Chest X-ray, PA view. Patient: 41 years old, sex M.
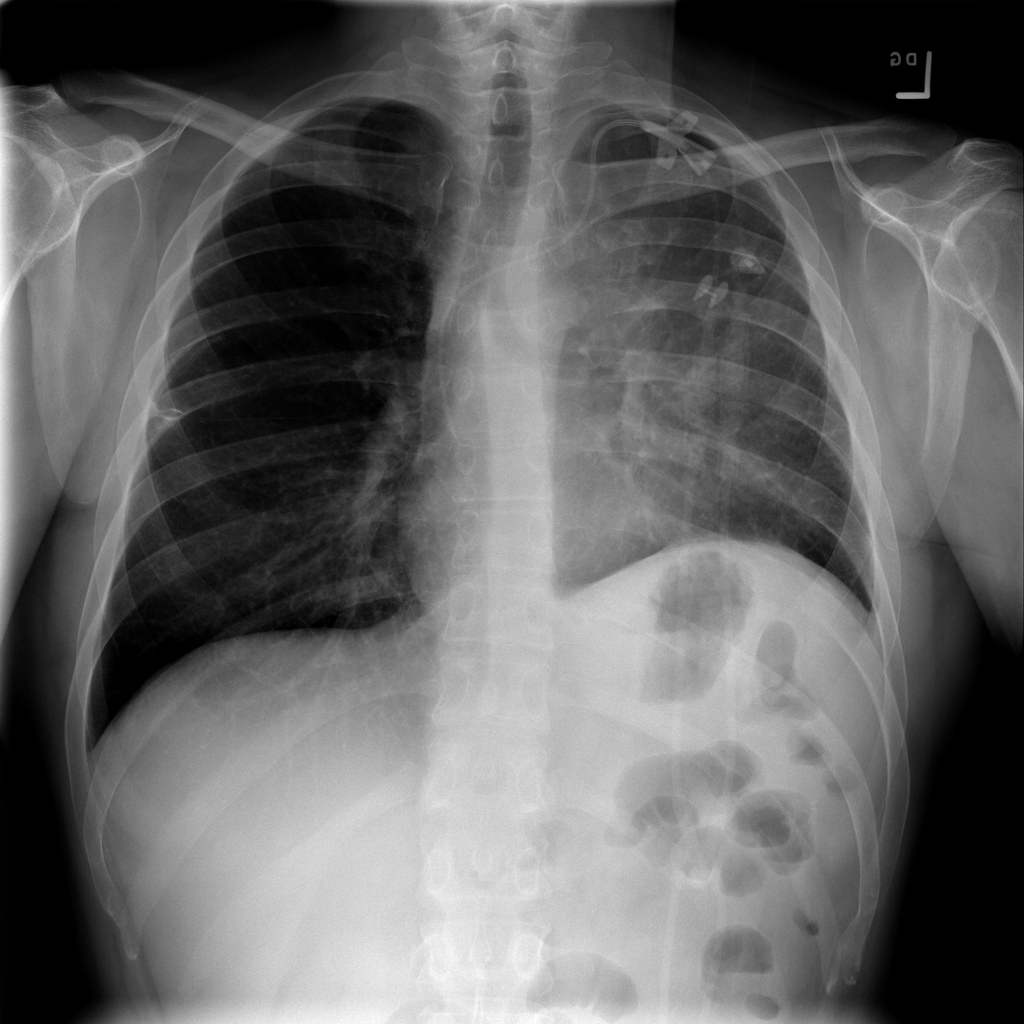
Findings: Atelectasis, Consolidation